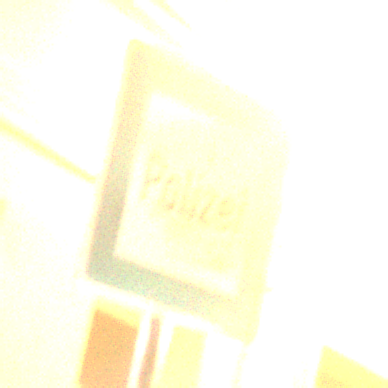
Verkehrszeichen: Polizei
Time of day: Night
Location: Outdoor (Urban)
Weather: Clear
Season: NotSpecified
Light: Artificial